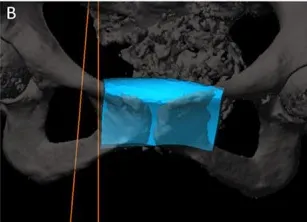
Intra-operative photos. (B) demonstration of iliac crest craft positioning.
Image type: radiology (ct)